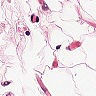
Metastatic tissue present: no